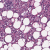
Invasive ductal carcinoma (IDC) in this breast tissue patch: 1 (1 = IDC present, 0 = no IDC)